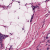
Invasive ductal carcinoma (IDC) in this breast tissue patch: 0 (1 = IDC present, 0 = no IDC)